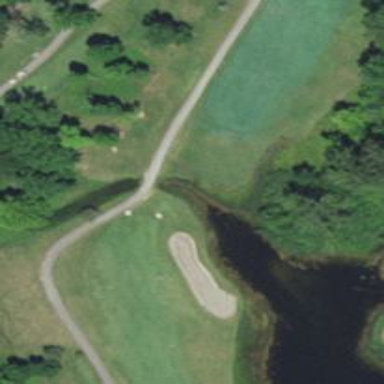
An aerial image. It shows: Service road on bridge designed for golf cartpath.